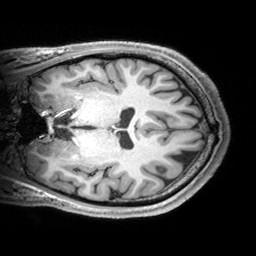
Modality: T1w
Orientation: coronal
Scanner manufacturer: siemens
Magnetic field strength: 3 T
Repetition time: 2.53 s
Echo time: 0.00299 s